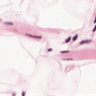
Metastatic tissue present: no